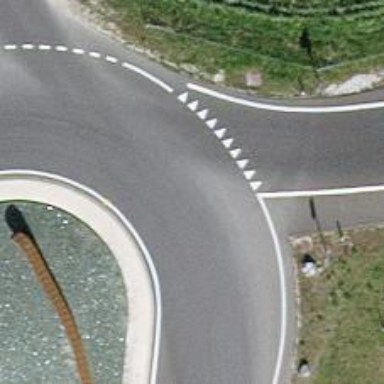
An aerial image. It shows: Tertiary road leading to roundabout.